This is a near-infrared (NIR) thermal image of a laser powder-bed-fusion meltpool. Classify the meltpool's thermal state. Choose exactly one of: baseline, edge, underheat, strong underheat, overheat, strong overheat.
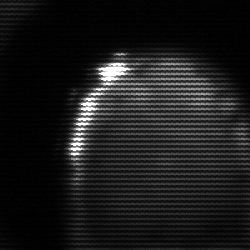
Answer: edge